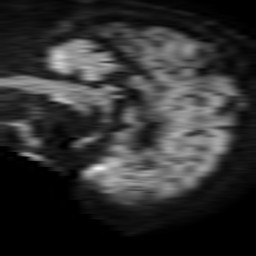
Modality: TRACE
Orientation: sagittal
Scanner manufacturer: philips
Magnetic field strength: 1.5 T
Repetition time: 3.263 s
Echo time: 0.06922 s